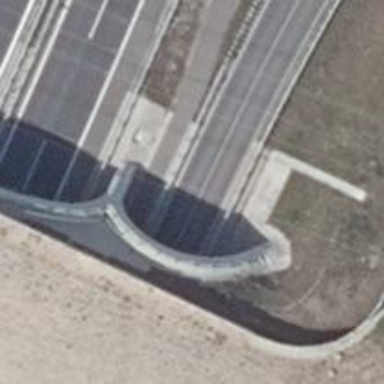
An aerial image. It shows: Unclassified road with asphalt surface leading through tunnel.